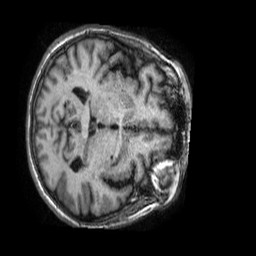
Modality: T1w
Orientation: axial
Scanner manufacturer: philips
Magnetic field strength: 1.5 T
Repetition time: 0.00718 s
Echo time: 0.003249 s